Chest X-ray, AP view. Patient: 26 years old, sex M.
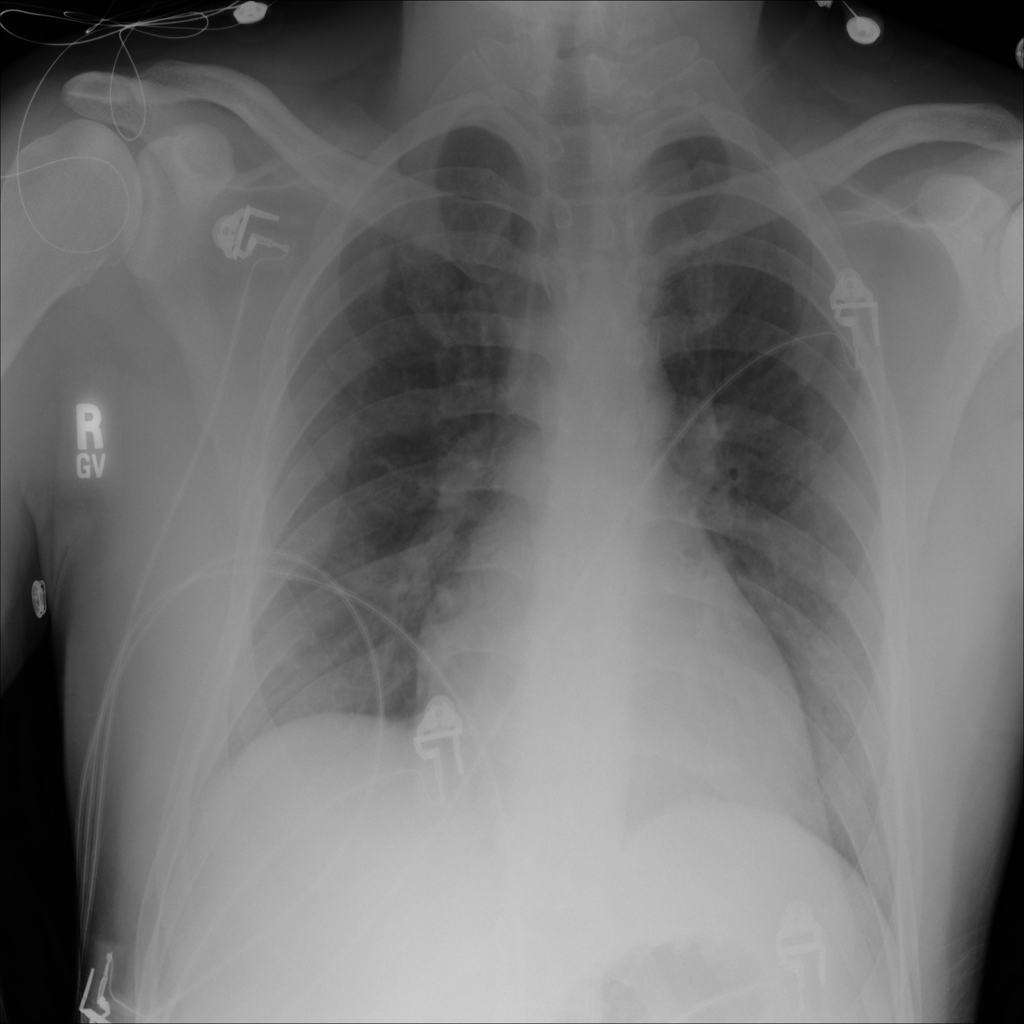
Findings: No Finding